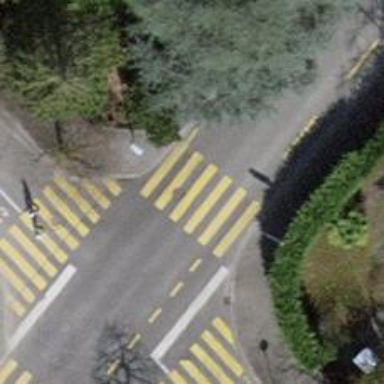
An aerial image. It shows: Uncontrolled crossing on the road.